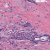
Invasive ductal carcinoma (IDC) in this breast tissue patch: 1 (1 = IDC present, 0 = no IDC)